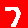
Digit: 7